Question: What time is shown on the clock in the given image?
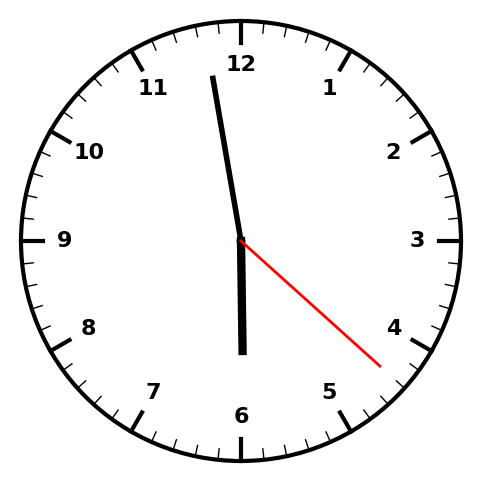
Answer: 05:58:22